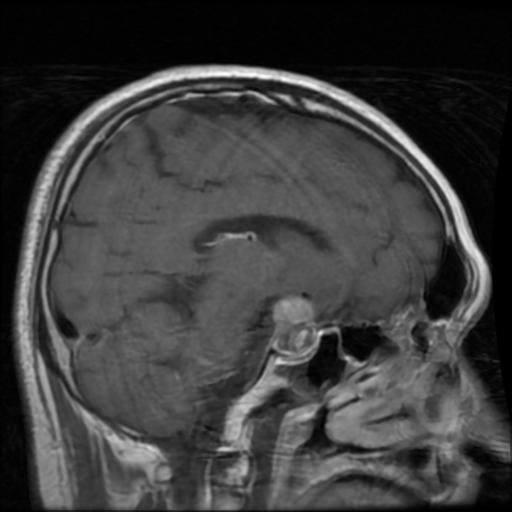
Label: pituitary